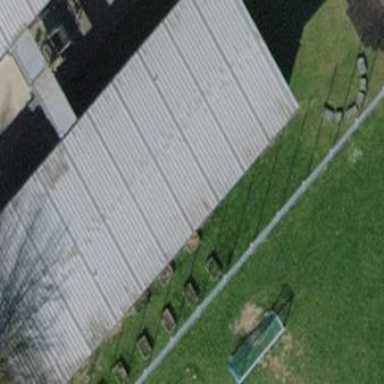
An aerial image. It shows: Flat-roofed school building.